Question: Count the number of objects in the diagram.
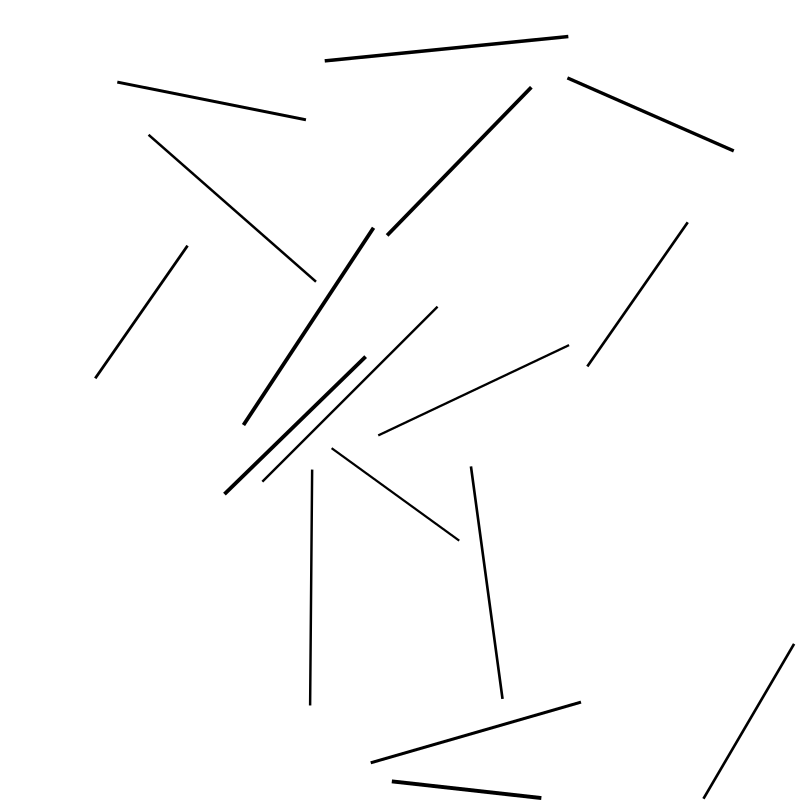
Answer: 17